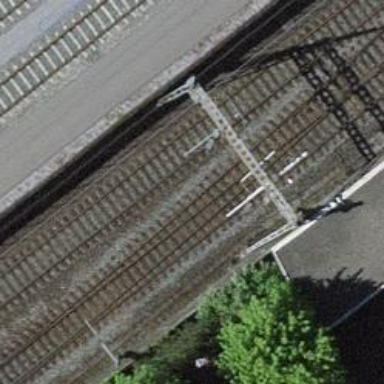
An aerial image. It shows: Single-track electrified railway with contact line.